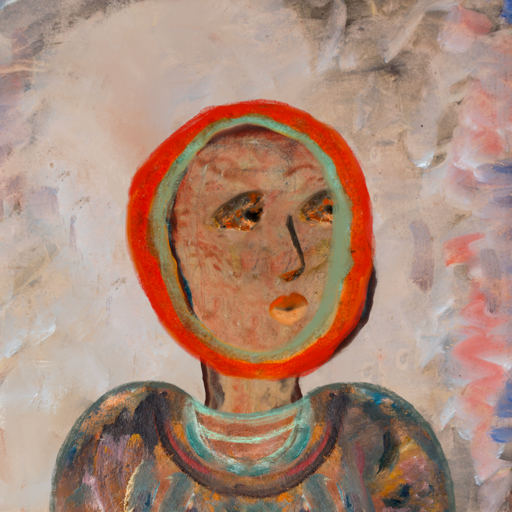
Background: Roy_Bahadur, Head And Neck Side: Orphan, Face Side: Gypsy_Queen, Bust: Boggyland, Hair Side: Sisters, Head Accessory: Blank, Second Necklace: Blank, Necklace: Blank, Baby: Blank